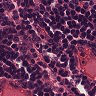
Metastatic tissue present: no